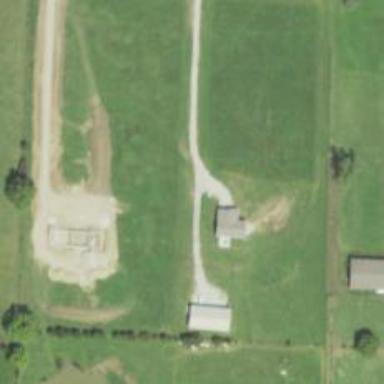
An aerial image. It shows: Driveway leading to service road.